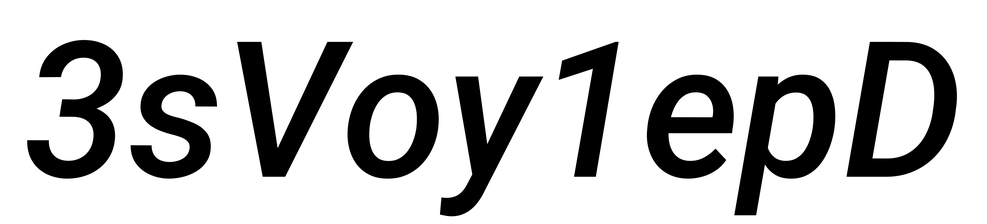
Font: Roboto-Italic_Medium_Italic